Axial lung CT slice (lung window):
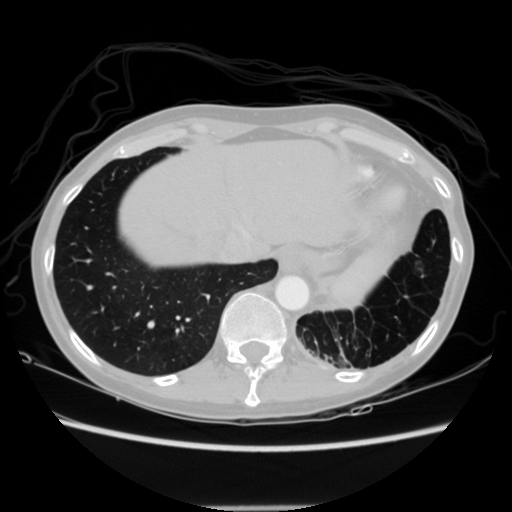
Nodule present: no